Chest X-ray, PA view. Patient: 6 years old, sex M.
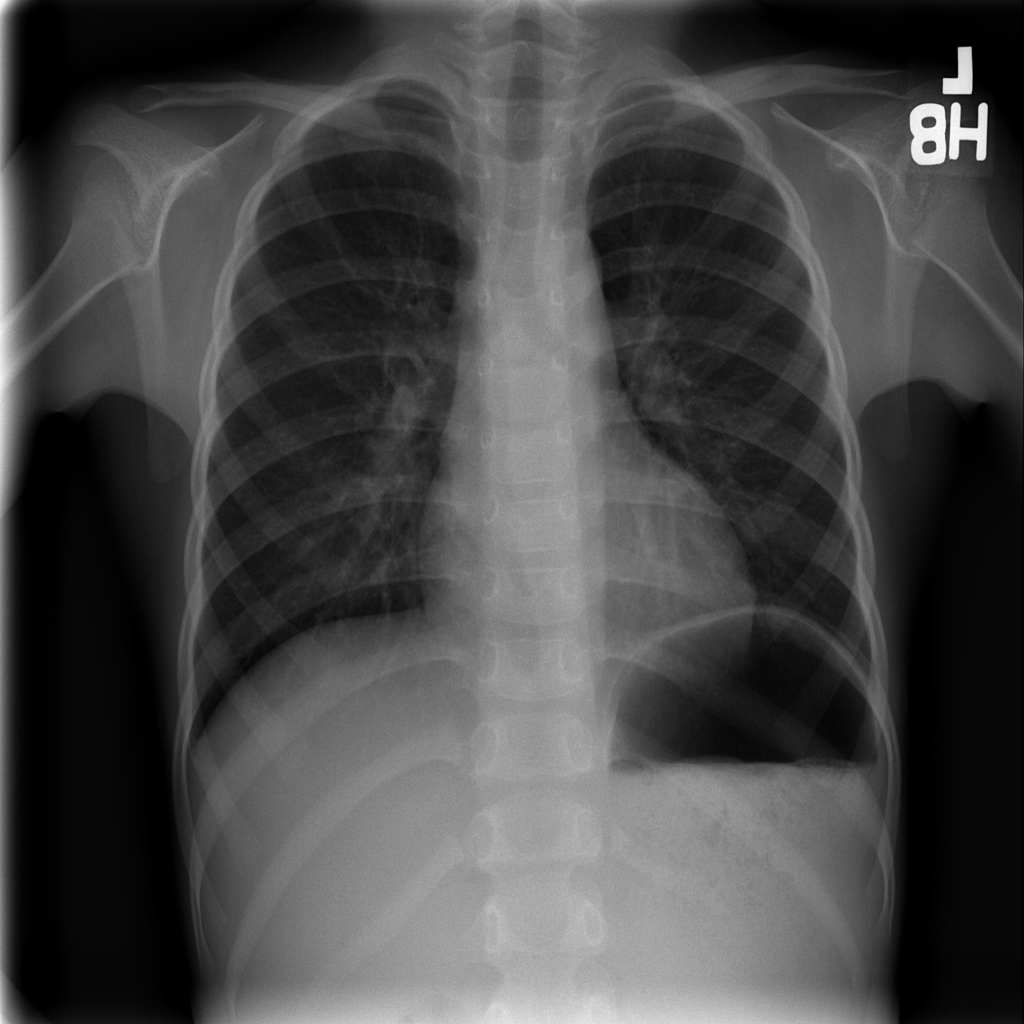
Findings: No Finding